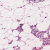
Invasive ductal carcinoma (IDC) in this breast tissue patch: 1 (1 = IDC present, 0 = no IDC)